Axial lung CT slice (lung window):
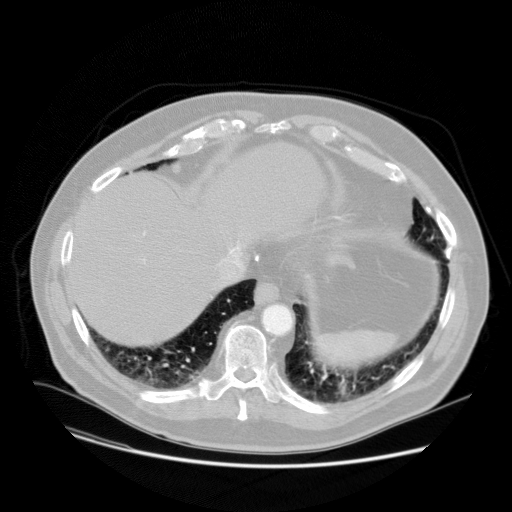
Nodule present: no